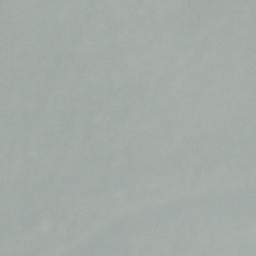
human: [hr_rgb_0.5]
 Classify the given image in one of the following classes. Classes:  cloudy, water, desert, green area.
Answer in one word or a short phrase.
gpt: cloudy